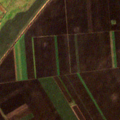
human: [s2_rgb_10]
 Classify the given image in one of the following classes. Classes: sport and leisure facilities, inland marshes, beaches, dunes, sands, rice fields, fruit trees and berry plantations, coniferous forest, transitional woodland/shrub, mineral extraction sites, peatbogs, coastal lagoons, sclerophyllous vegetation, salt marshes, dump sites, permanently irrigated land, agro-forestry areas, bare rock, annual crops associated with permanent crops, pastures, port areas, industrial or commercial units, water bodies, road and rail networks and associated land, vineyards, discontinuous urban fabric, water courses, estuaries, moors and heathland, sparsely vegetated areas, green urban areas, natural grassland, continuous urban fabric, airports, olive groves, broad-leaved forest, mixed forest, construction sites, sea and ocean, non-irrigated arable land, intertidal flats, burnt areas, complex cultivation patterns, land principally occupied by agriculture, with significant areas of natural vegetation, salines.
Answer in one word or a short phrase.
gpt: dump sites, non-irrigated arable land